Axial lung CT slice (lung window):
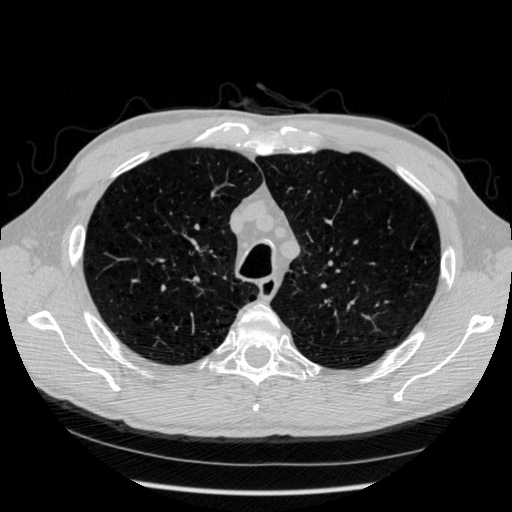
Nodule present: no